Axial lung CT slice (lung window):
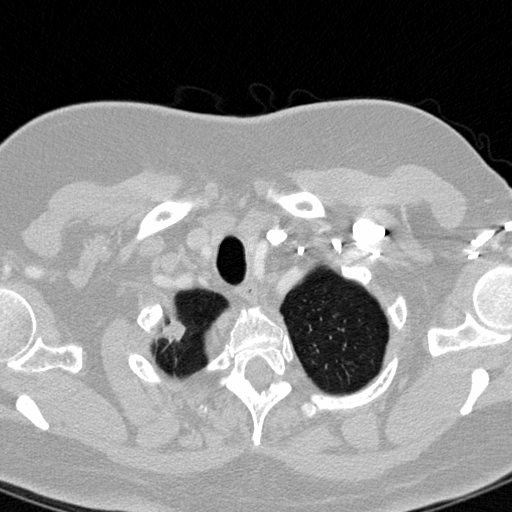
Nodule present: no